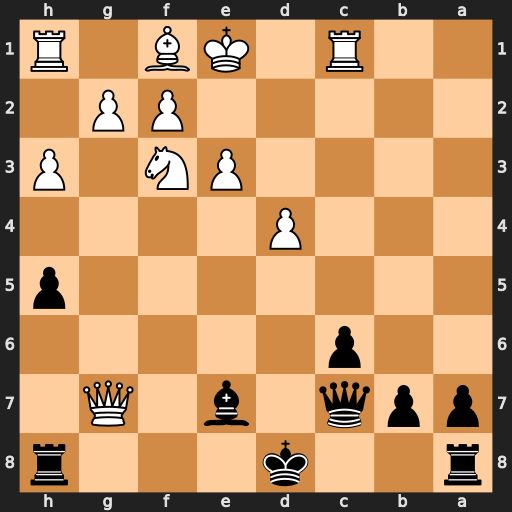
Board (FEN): r2k3r/ppq1b1Q1/2p5/7p/3P4/4PN1P/5PP1/2R1KB1R
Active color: b
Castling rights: K
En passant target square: -
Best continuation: Bb4+ Kd1 Qxg7